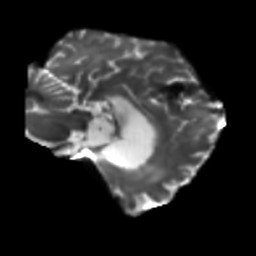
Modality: T2w
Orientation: sagittal
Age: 65
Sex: female
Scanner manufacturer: siemens
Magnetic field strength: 3 T
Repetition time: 5.47 s
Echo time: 0.0854 s